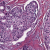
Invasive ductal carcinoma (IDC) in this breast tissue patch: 0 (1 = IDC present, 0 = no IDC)